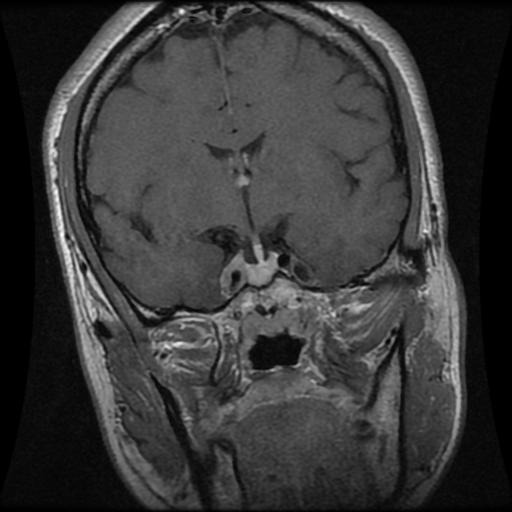
Label: pituitary